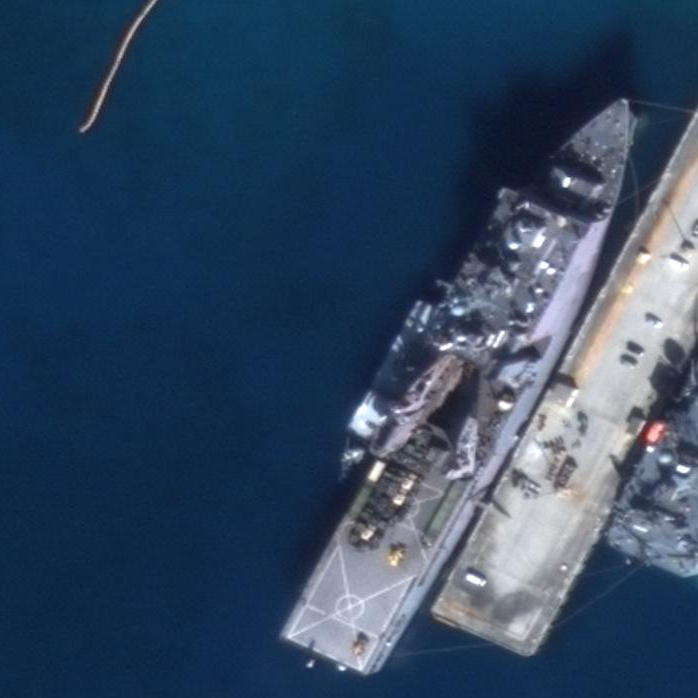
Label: combat